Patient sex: F
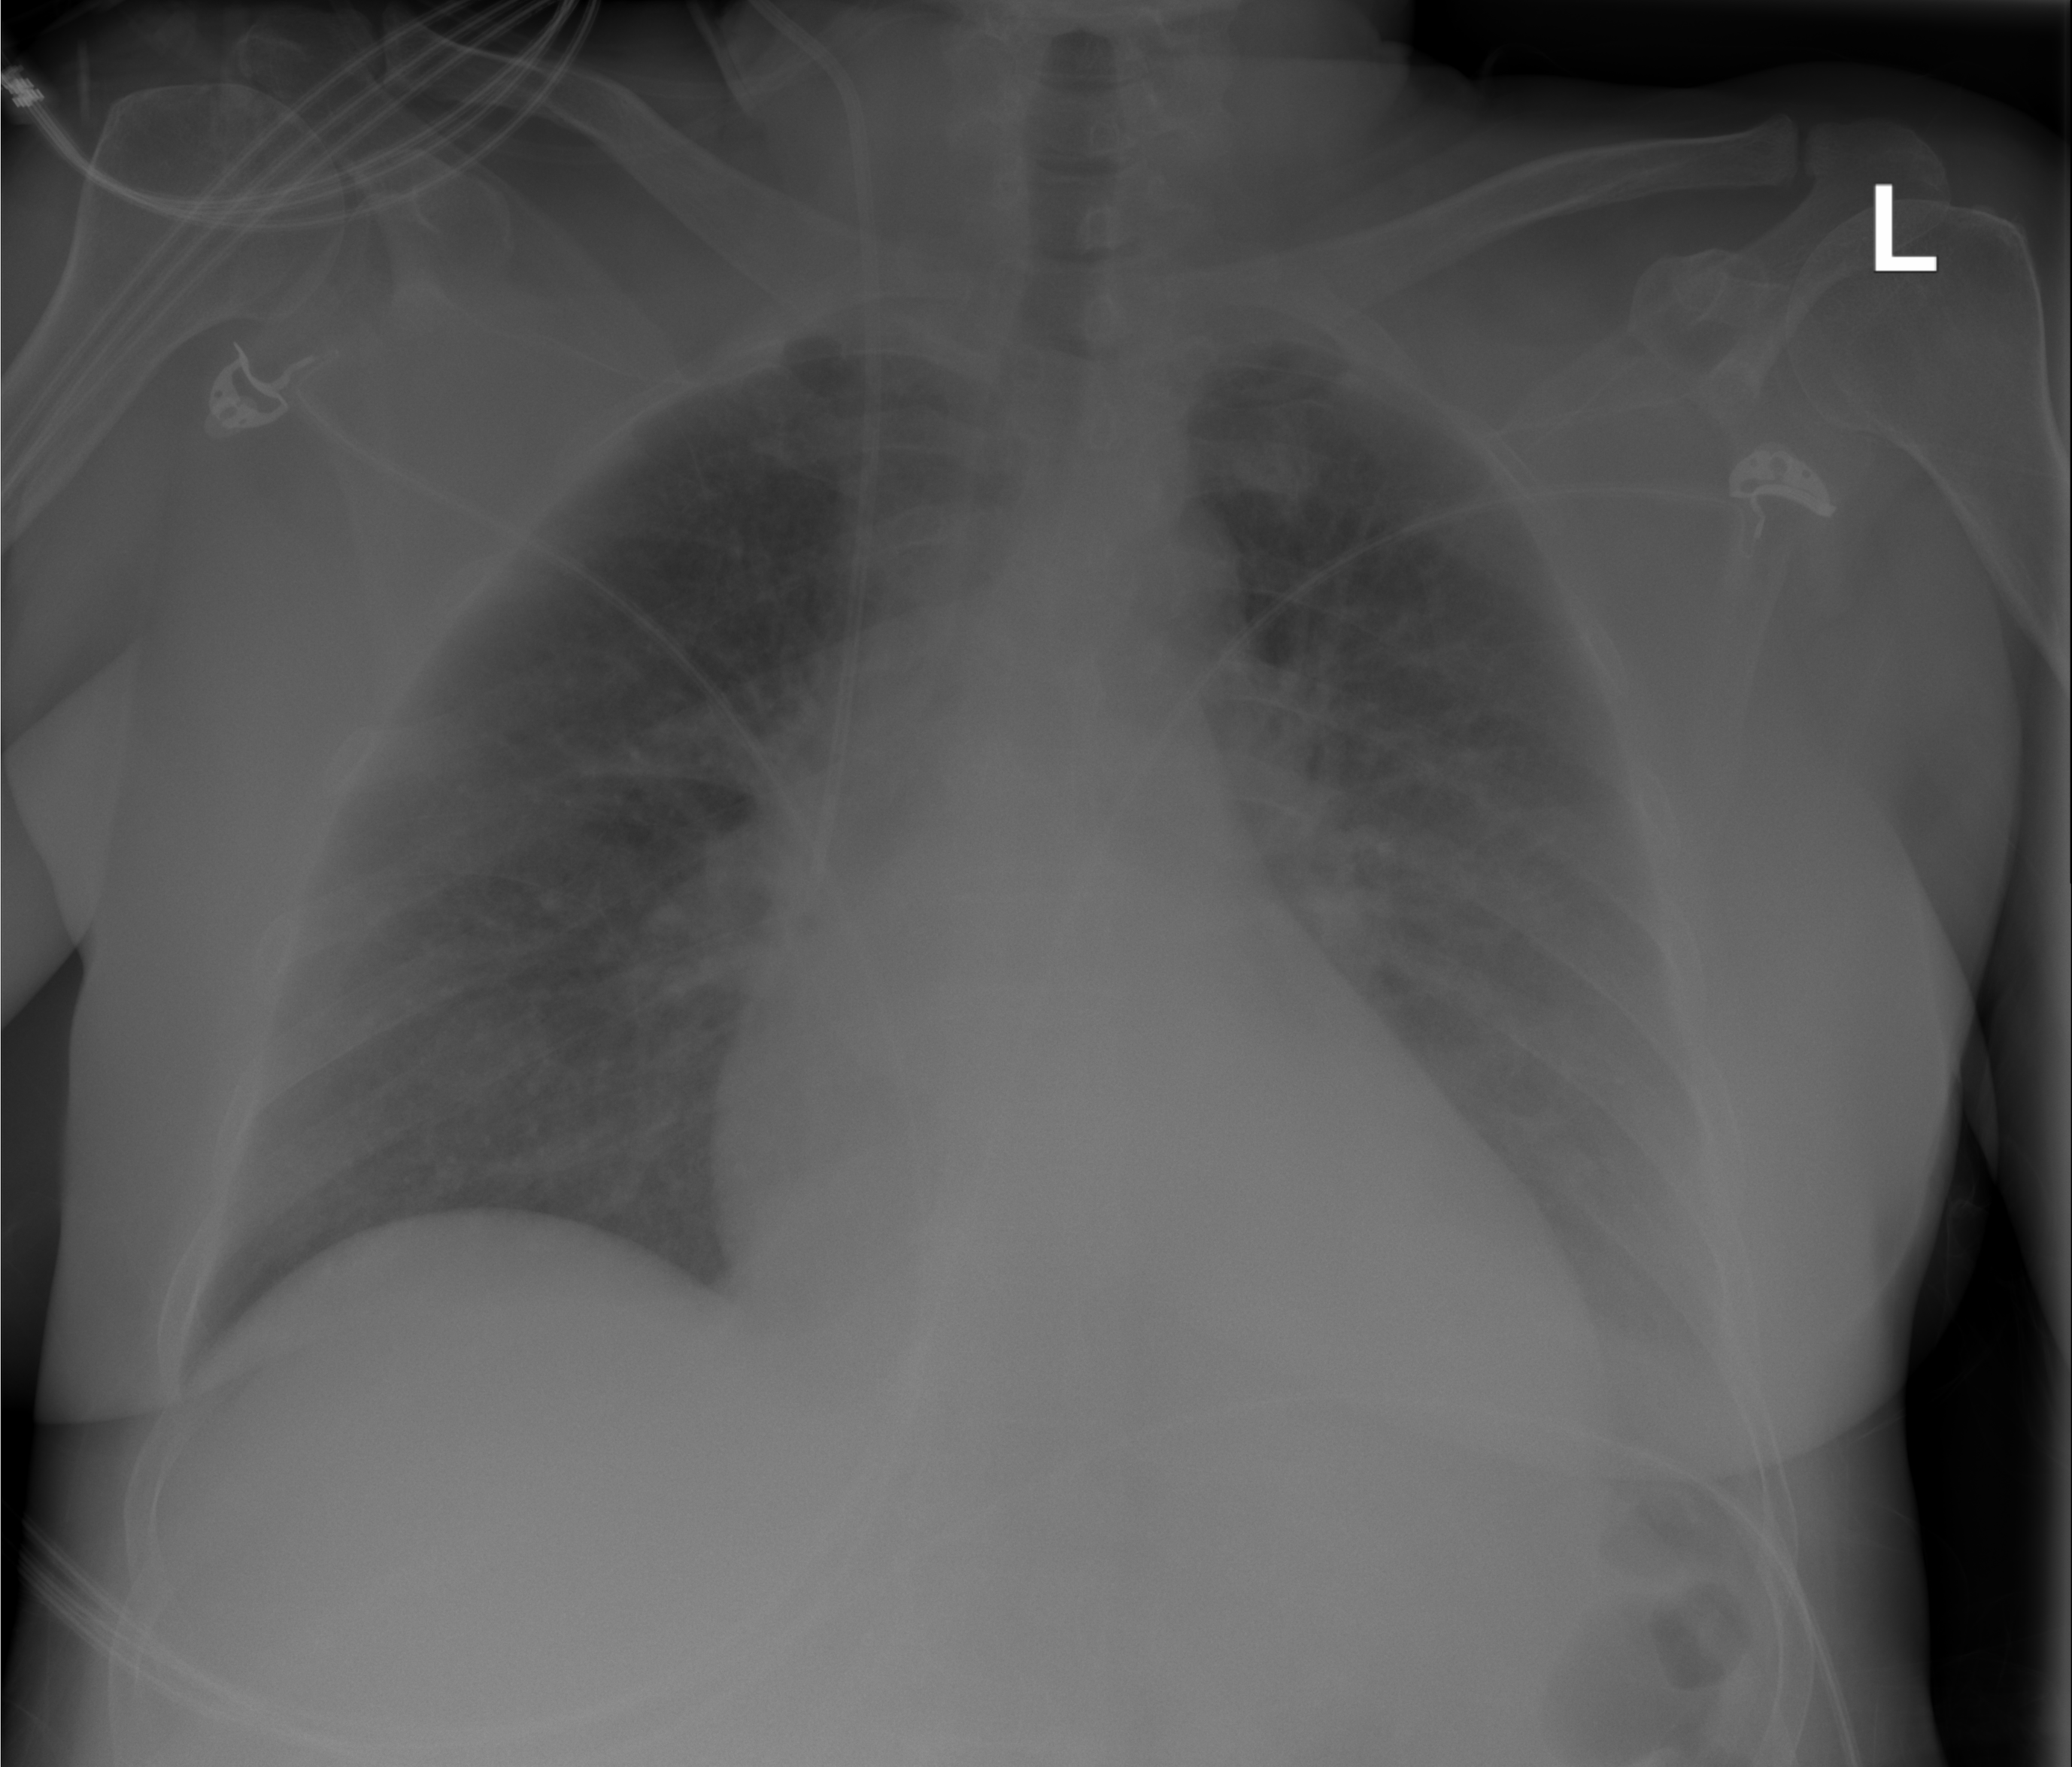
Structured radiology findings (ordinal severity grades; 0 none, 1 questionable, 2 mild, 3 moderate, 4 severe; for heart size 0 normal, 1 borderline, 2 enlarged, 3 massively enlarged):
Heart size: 2
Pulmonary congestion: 2
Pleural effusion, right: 0
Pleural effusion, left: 2
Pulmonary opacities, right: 0
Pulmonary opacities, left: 2
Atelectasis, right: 0
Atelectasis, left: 2